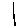
Label: line